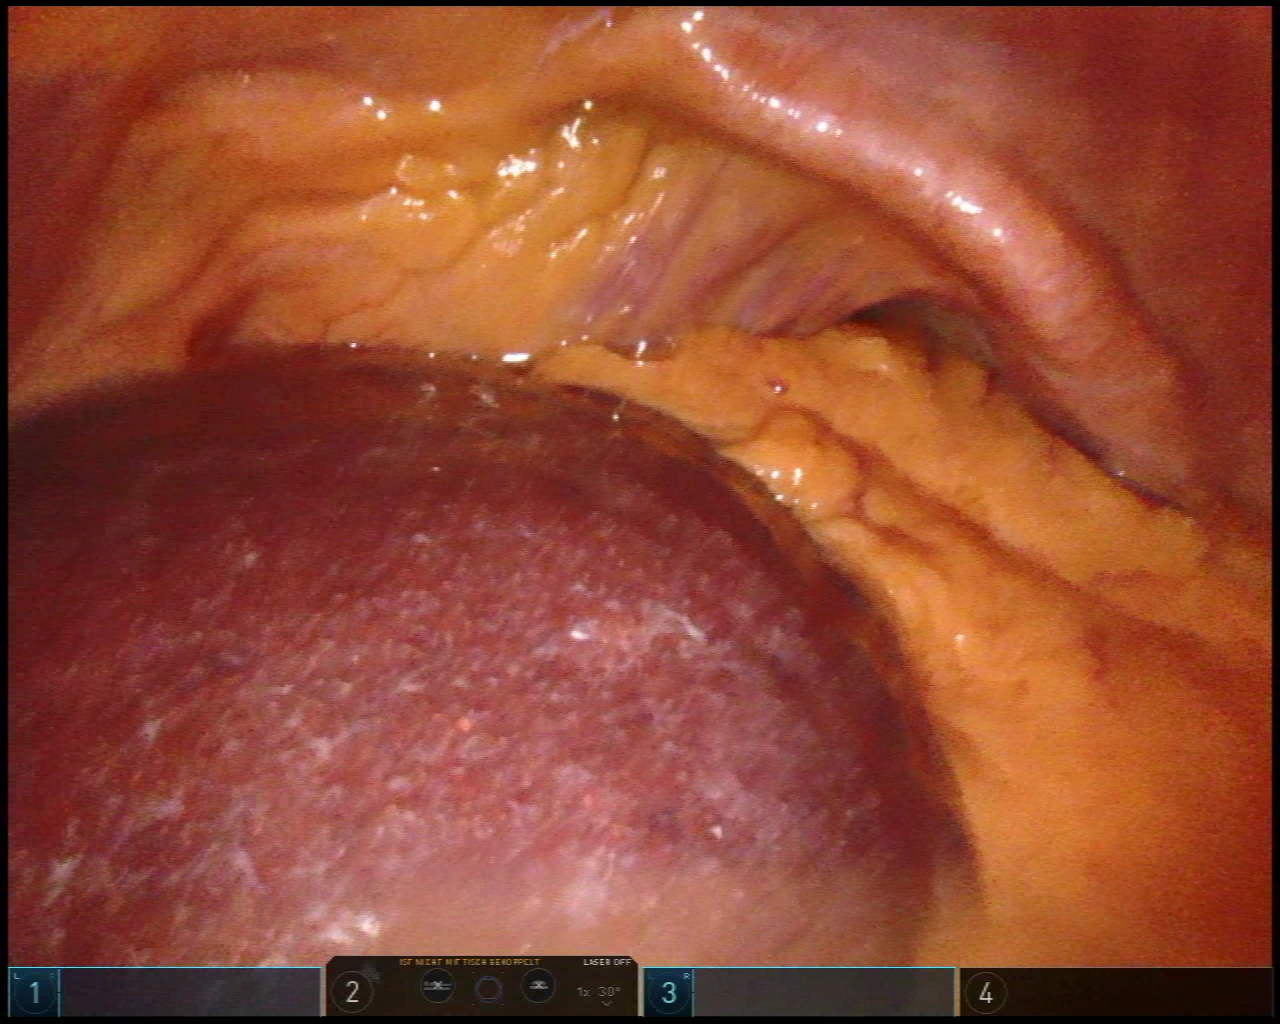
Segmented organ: liver
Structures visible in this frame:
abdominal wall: yes
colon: no
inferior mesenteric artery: no
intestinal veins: no
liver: yes
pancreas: no
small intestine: no
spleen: no
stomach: no
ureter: no
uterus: no
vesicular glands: no